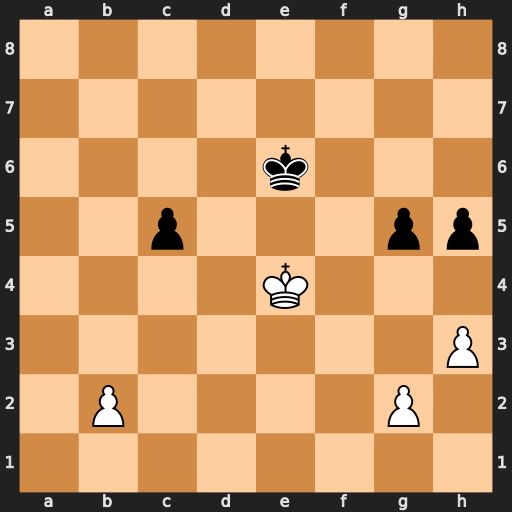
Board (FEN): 8/8/4k3/2p3pp/4K3/7P/1P4P1/8
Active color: w
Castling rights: -
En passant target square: -
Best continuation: g4 h4 b3 Kd6 Kf5